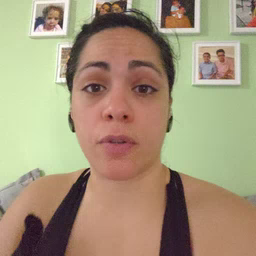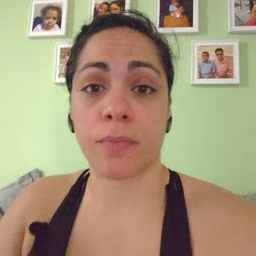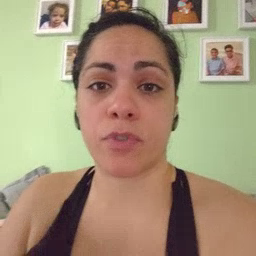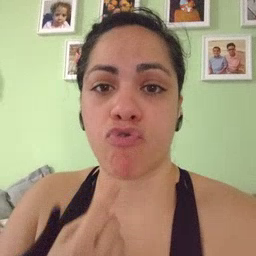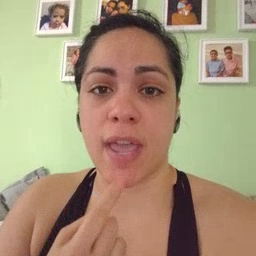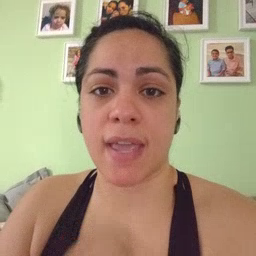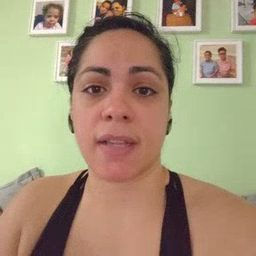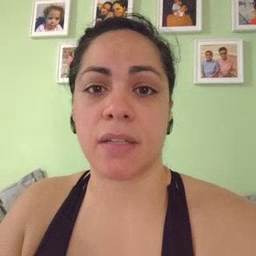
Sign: red